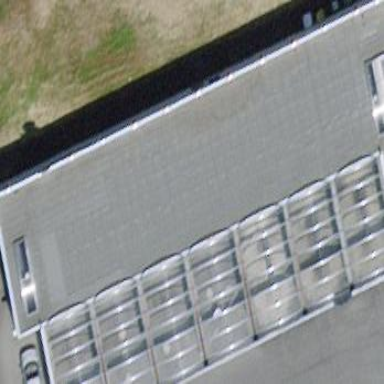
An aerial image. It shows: Car wash facility located inside building.